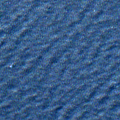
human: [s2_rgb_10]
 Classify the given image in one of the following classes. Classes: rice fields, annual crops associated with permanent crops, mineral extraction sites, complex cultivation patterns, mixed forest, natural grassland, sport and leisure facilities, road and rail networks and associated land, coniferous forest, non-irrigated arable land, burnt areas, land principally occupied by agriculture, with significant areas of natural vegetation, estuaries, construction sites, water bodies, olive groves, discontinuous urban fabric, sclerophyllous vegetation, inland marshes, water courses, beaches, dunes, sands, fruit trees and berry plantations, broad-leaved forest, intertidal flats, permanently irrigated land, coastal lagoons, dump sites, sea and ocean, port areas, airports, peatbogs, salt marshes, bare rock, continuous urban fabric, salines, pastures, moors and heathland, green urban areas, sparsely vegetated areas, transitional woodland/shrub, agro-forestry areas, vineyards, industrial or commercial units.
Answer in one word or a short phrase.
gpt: sea and ocean